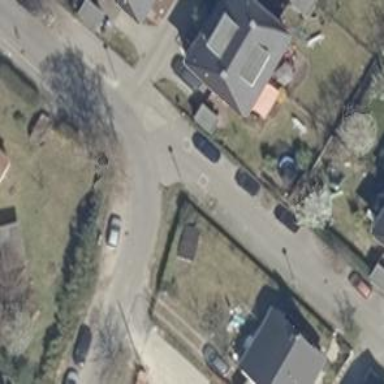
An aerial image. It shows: Living street.